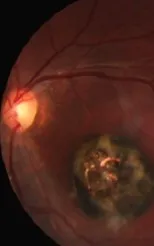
Macular scar of about 3 papillary diameters.
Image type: ophthalmic_imaging (fundus_photograph)